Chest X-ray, PA view. Patient: 69 years old, sex F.
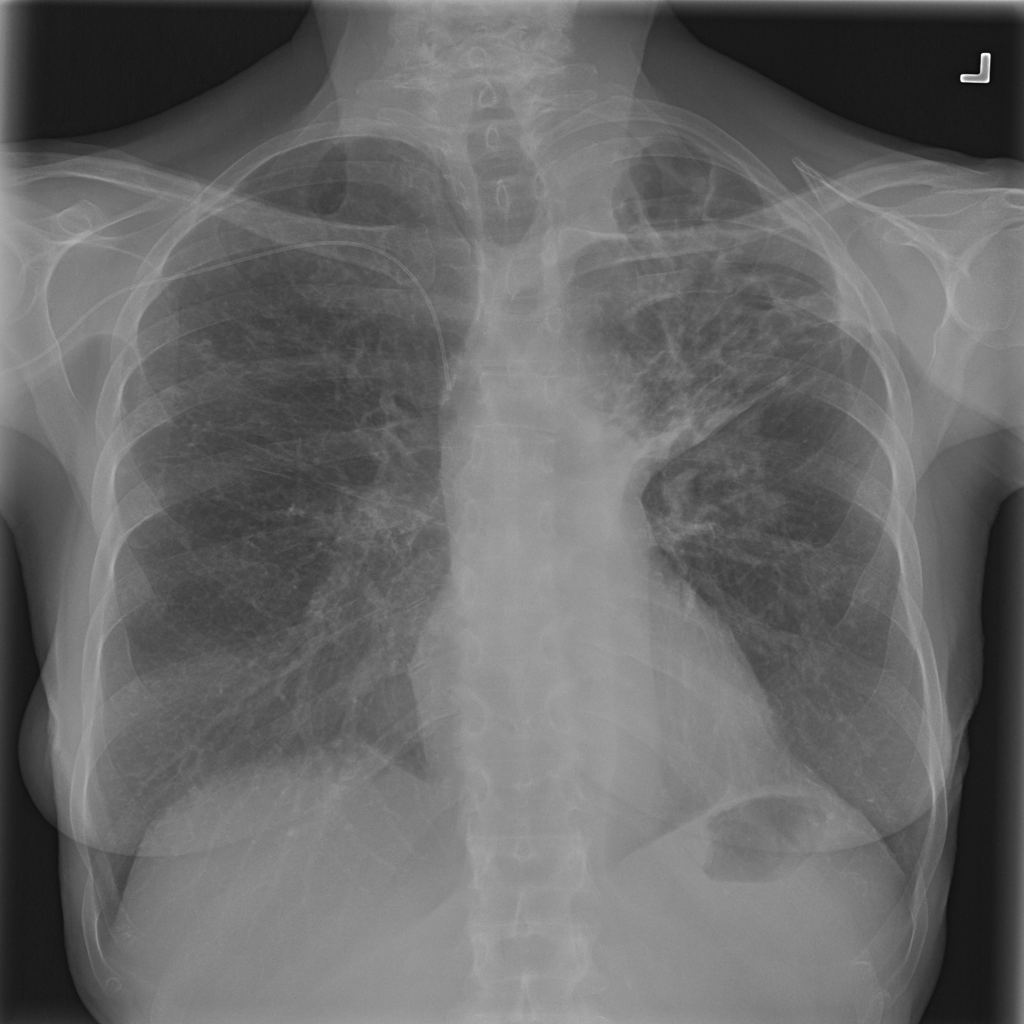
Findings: No Finding